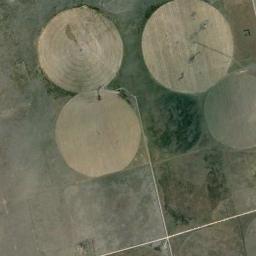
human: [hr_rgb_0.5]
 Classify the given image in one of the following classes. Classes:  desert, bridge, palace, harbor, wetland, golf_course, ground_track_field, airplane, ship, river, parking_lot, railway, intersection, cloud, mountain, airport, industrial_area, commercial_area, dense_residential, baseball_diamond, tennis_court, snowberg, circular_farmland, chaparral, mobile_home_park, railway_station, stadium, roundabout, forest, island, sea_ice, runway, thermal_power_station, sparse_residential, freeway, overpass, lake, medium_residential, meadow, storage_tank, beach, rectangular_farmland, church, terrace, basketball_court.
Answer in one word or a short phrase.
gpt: circular_farmland